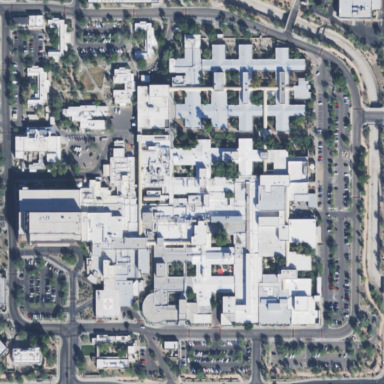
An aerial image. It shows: Hospital providing healthcare services.